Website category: jobs
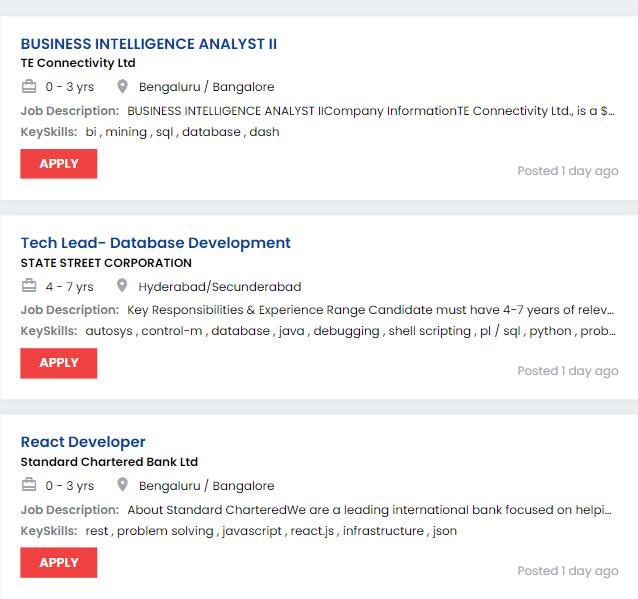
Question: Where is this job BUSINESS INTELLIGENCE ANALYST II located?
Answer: Bengaluru / Bangalore

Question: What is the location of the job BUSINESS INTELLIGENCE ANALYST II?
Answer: Bengaluru / Bangalore

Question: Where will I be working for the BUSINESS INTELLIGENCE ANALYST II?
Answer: Bengaluru / Bangalore

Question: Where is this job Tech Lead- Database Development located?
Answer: Hyderabad/Secunderabad

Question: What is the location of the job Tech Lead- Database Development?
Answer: Hyderabad/Secunderabad

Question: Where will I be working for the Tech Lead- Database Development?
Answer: Hyderabad/Secunderabad

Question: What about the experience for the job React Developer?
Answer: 0 - 3 yrs

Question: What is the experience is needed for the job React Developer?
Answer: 0 - 3 yrs

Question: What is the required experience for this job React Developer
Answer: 0 - 3 yrs

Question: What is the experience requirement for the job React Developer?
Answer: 0 - 3 yrs

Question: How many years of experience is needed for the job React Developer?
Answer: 0 - 3 yrs

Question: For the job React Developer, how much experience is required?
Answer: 0 - 3 yrs

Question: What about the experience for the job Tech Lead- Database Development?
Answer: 4 - 7 yrs

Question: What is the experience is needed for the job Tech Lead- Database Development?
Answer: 4 - 7 yrs

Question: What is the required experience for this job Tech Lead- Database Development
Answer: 4 - 7 yrs

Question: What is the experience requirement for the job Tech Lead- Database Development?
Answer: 4 - 7 yrs

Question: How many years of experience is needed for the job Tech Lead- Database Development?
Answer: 4 - 7 yrs

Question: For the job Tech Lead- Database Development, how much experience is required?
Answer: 4 - 7 yrs

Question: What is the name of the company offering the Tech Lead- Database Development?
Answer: STATE STREET CORPORATION

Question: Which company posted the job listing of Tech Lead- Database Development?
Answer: STATE STREET CORPORATION

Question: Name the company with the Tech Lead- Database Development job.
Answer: STATE STREET CORPORATION

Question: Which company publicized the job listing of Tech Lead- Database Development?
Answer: STATE STREET CORPORATION

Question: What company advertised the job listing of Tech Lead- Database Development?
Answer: STATE STREET CORPORATION

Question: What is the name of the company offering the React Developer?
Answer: Standard Chartered Bank Ltd

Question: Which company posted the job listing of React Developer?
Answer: Standard Chartered Bank Ltd

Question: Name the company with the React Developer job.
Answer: Standard Chartered Bank Ltd

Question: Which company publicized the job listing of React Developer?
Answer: Standard Chartered Bank Ltd

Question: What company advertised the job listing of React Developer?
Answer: Standard Chartered Bank Ltd

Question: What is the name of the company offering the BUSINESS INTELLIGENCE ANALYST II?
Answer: TE Connectivity Ltd

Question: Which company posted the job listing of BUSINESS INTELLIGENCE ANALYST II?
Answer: TE Connectivity Ltd

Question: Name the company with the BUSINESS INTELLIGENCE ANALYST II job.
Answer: TE Connectivity Ltd

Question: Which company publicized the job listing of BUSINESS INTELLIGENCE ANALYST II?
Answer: TE Connectivity Ltd

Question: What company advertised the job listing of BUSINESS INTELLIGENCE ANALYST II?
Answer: TE Connectivity Ltd

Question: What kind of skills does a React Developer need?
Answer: rest , problem solving , javascript , react.js , infrastructure , json

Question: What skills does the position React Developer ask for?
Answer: rest , problem solving , javascript , react.js , infrastructure , json

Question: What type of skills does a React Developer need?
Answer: rest , problem solving , javascript , react.js , infrastructure , json

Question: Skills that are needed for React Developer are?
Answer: rest , problem solving , javascript , react.js , infrastructure , json

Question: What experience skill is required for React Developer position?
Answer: rest , problem solving , javascript , react.js , infrastructure , json

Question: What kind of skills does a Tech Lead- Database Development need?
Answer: autosys , control-m , database , java , debugging , shell scripting , pl / sql , python , problem solving , triggers , windows , written communication , unix / linux

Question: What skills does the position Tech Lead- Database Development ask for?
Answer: autosys , control-m , database , java , debugging , shell scripting , pl / sql , python , problem solving , triggers , windows , written communication , unix / linux

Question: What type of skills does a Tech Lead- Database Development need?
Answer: autosys , control-m , database , java , debugging , shell scripting , pl / sql , python , problem solving , triggers , windows , written communication , unix / linux

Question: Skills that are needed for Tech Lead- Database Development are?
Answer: autosys , control-m , database , java , debugging , shell scripting , pl / sql , python , problem solving , triggers , windows , written communication , unix / linux

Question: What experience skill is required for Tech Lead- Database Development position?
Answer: autosys , control-m , database , java , debugging , shell scripting , pl / sql , python , problem solving , triggers , windows , written communication , unix / linux

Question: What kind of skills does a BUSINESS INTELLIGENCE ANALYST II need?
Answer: bi , mining , sql , database , dash

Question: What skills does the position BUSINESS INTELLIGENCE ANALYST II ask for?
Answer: bi , mining , sql , database , dash

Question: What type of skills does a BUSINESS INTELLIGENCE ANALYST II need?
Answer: bi , mining , sql , database , dash

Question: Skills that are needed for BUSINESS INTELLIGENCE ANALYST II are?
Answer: bi , mining , sql , database , dash

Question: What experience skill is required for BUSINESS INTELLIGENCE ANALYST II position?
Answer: bi , mining , sql , database , dash